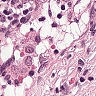
Metastatic tissue present: no